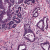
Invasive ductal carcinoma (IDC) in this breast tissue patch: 1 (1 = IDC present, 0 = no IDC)